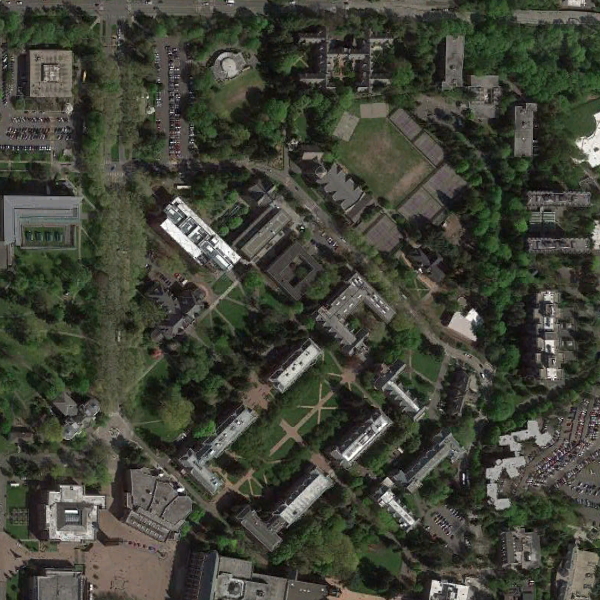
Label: School